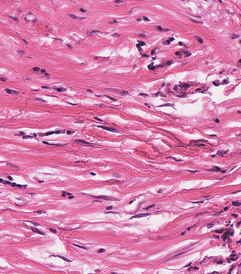
Tumor epithelial tissue: no
Tumor-associated stroma tissue: yes
Normal tissue: no